Question: Trying to use Twitter Bootstrap's (2.0) Dropdown menu.
But somewhy it adds additional empty 'a' elements making it looke very weird:

See the <URL>.
The questions:
1. Why is it happening (what am I doing wrong)?
2. How to fix it?
Thanks.
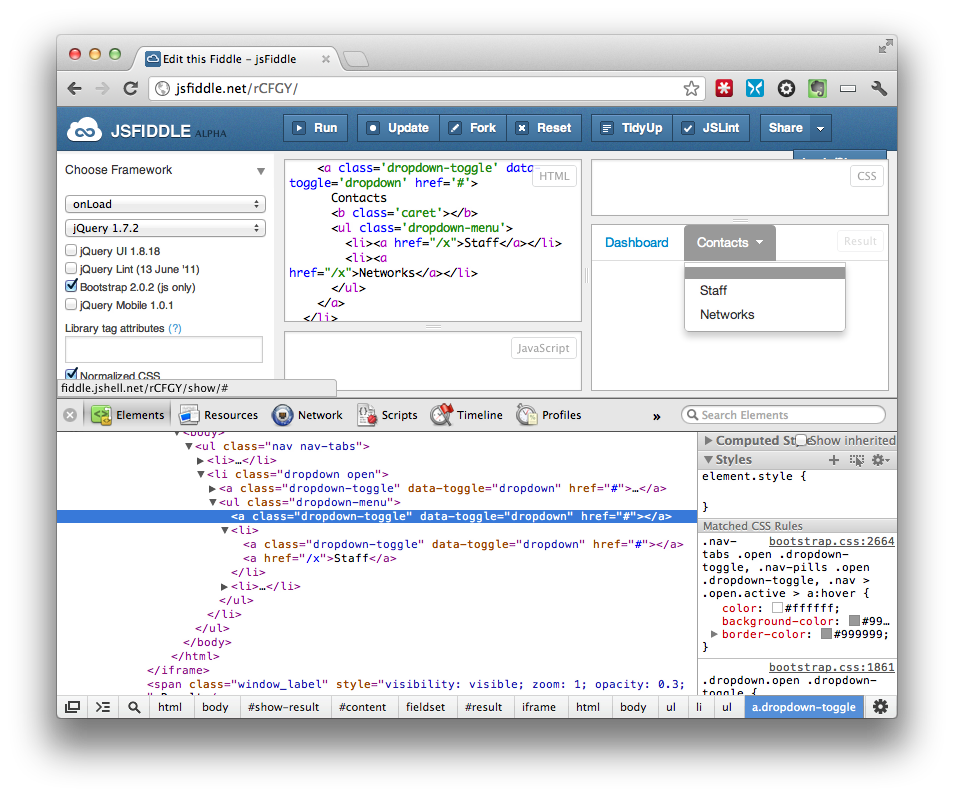
Answer: You're not properly closing your "Contacts" menu item so the markup is being displayed as if the dropdown menu was part of your main link. Just add a closing '</a>' tag at the end of the '.caret' div and it works:
'''
<ul class='nav nav-tabs'>
<li><a href="/dashboard">Dashboard</a></li>
<li class='dropdown'>
<a class='dropdown-toggle' data-toggle='dropdown' href='#'>
Contacts
<b class='caret'></b></a> /* here */
<ul class='dropdown-menu'>
<li><a href="/x">Staff</a></li>
<li><a href="/x">Networks</a></li>
</ul>
</a>
</li>
</ul>
'''
Demo: <URL>